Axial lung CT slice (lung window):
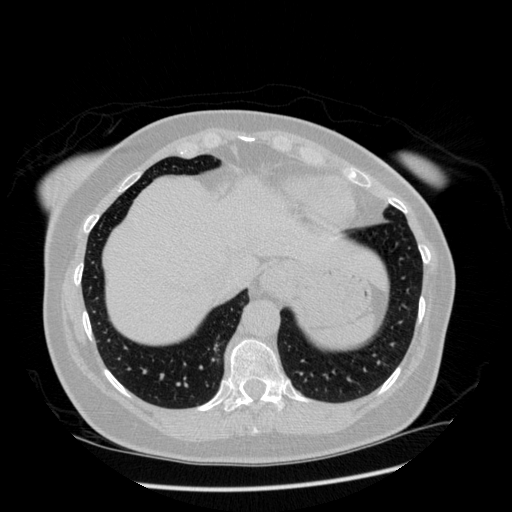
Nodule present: no